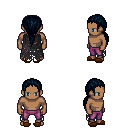
a pixel art fantasy rpg character, male body template, human, dark skin, black tattered cape, magenta pants, raven ponytail hairstyle, brown slippers, four views (front, back, left, right), 2x2 character sprite sheet, small pixel art, hard edges, no anti-aliasing